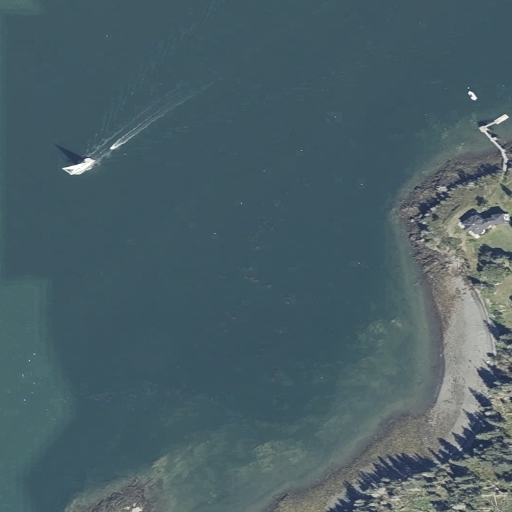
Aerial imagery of cape in Maine named Fish Head containing open water, herbaceous wetlands, evergreen forest, mixed forest, open development, and medium intensity development